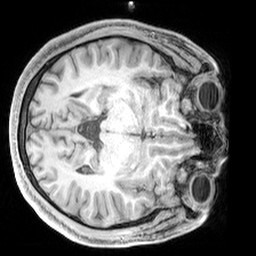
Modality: T1w
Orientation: axial
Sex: male
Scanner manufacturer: siemens
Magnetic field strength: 3 T
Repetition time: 2.3 s
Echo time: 0.00226 s